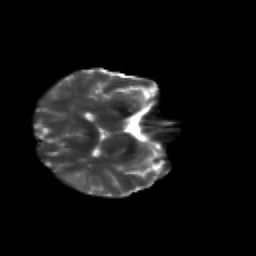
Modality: T2w
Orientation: axial
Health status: healthy
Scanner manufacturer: siemens
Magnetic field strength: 3 T
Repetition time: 12 s
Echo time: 0.092 s